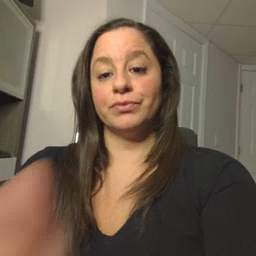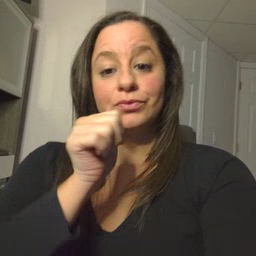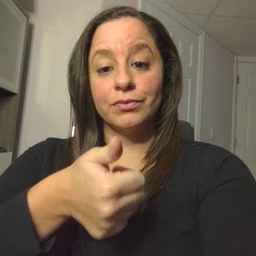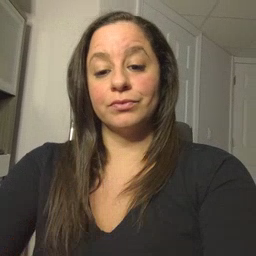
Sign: tomorrow